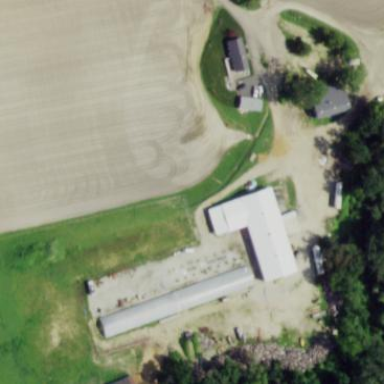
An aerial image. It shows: Farmyard area.